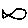
Label: fish